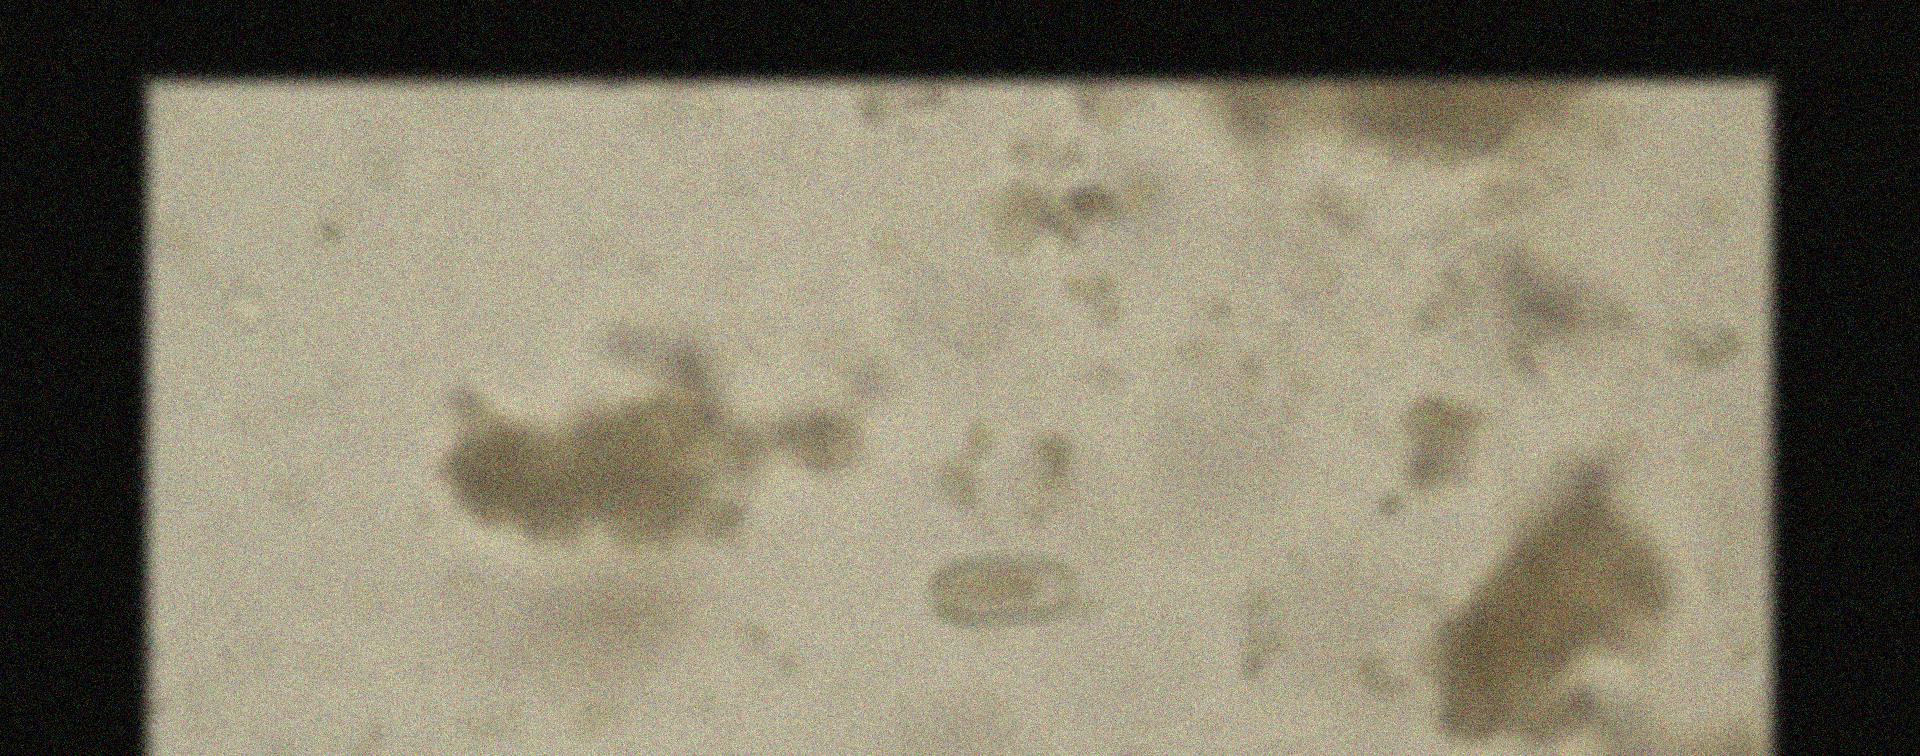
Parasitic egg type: Capillaria philippinensis